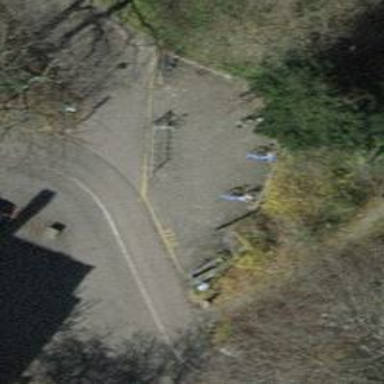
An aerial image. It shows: Bicycle parking area.